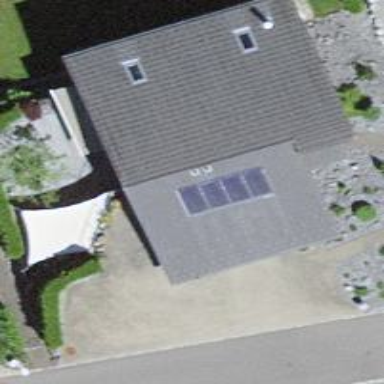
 consisting of solar photovoltaic panels."